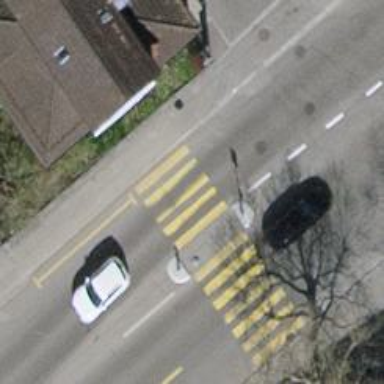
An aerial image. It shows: Marked crossing on footway with clear markings.